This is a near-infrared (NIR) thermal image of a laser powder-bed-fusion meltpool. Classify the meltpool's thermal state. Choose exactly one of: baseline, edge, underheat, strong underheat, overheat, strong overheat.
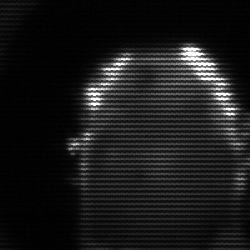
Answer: baseline